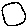
Label: moon